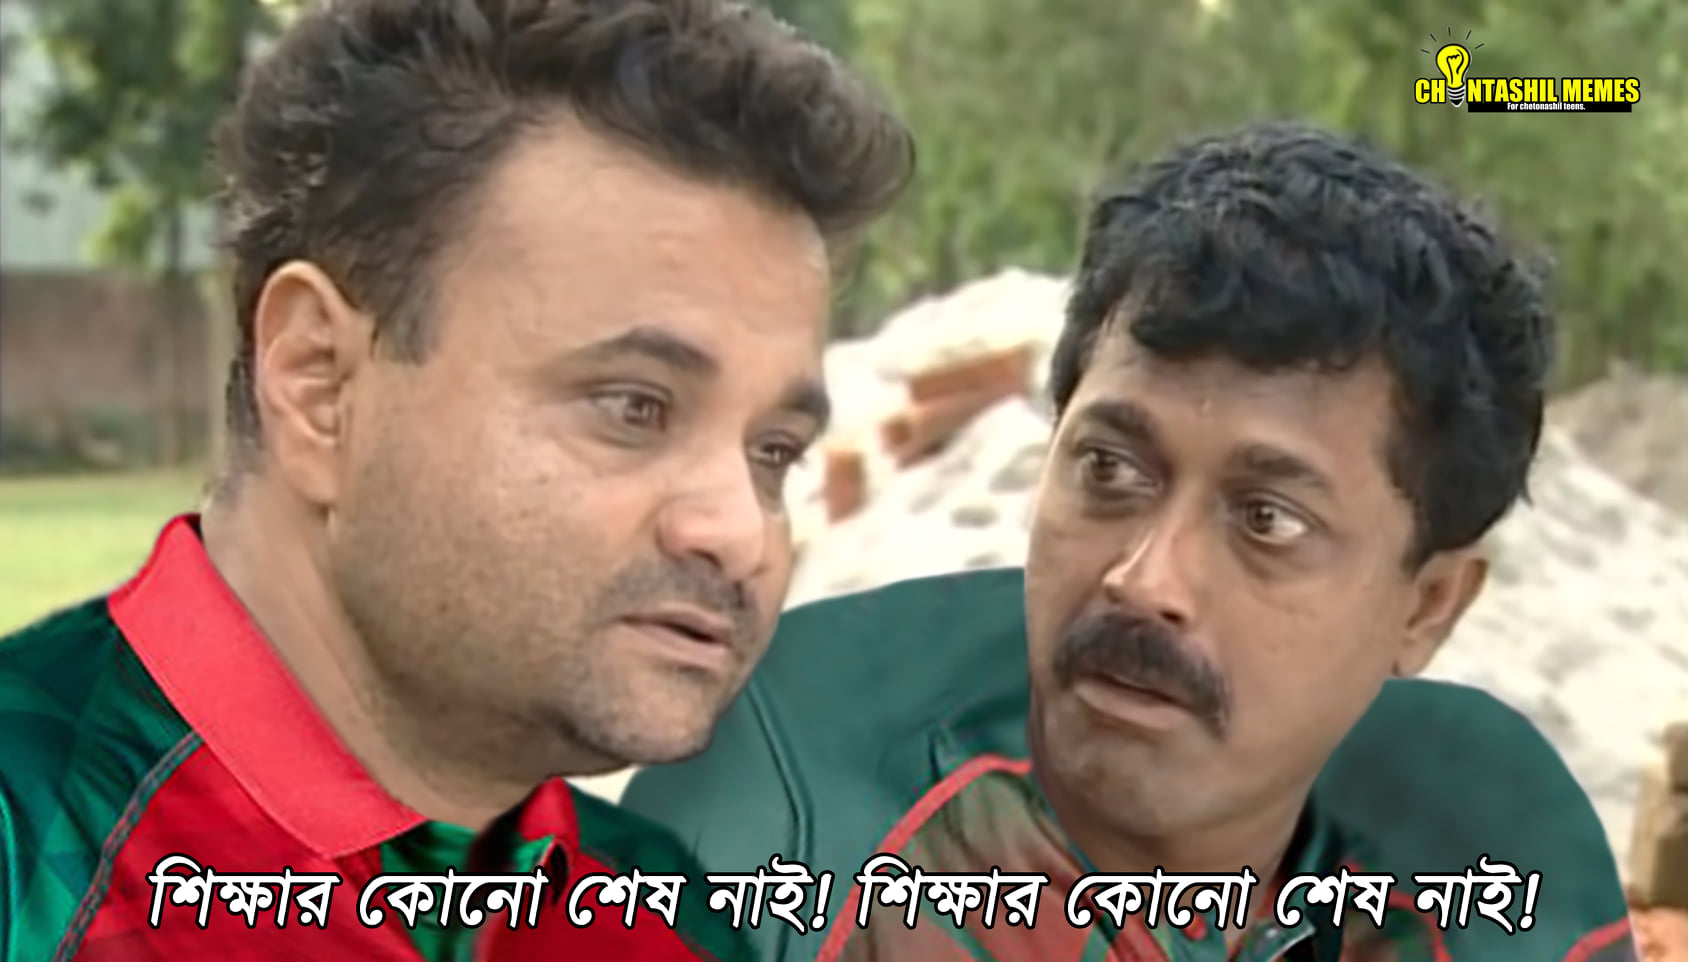
Caption: শিক্ষার কোনো শেষ নাই !  শিক্ষার কোনো শেষ নাই !
Label: non-hate